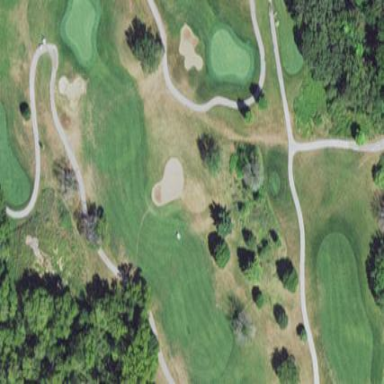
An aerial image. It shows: Grassy area designated as golf fairway.